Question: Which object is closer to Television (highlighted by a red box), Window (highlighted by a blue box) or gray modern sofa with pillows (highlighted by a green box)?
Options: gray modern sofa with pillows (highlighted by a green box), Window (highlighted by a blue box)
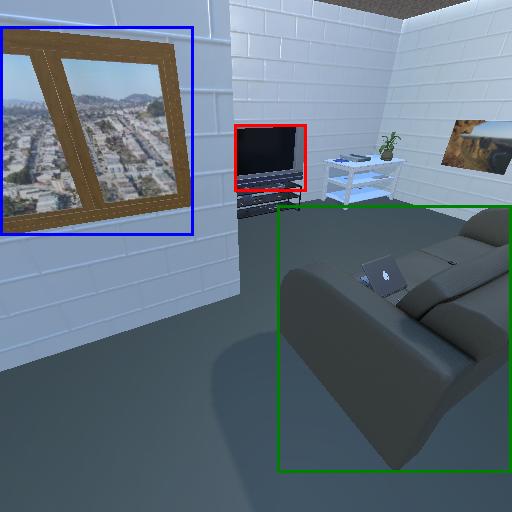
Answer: gray modern sofa with pillows (highlighted by a green box)